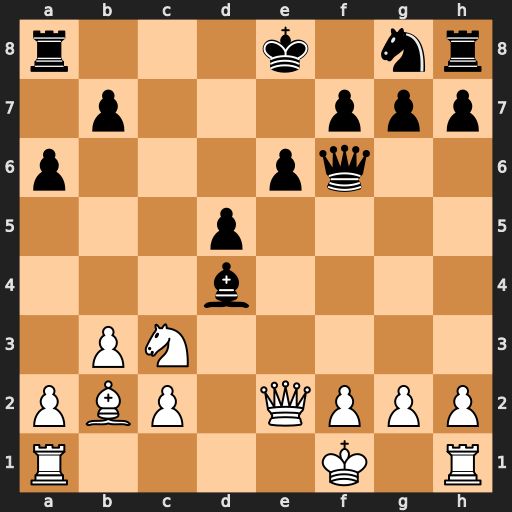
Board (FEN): r3k1nr/1p3ppp/p3pq2/3p4/3b4/1PN5/PBP1QPPP/R4K1R
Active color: w
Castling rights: kq
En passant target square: -
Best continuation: Nxd5 Bxb2 Nxf6+